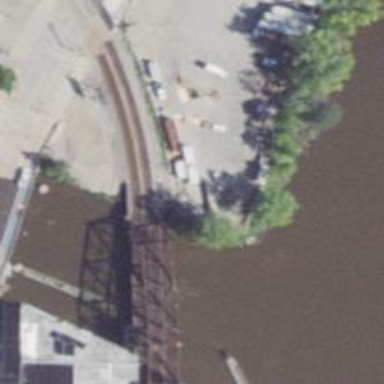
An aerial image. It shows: Swing bridge for railway traffic.